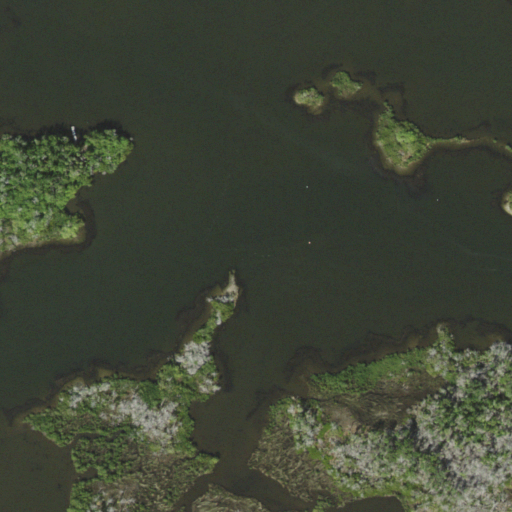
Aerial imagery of cape in Florida named Coffin Point containing open water, herbaceous wetlands, and woody wetlands